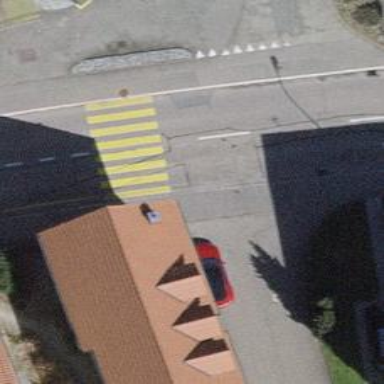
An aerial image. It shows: Post box.